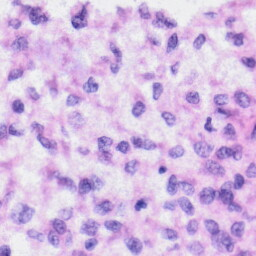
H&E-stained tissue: Liver